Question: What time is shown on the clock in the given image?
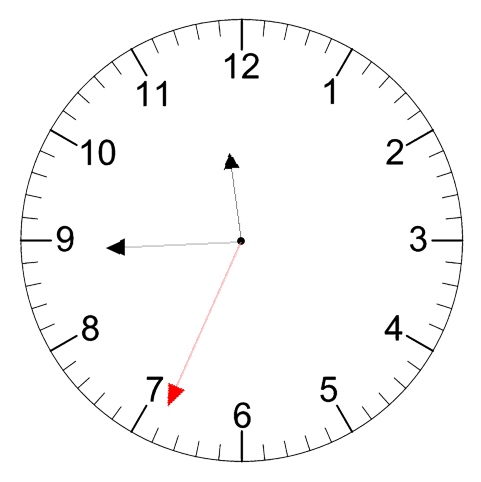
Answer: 11:44:34